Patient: sex F, age 66
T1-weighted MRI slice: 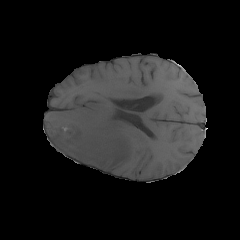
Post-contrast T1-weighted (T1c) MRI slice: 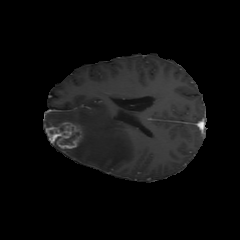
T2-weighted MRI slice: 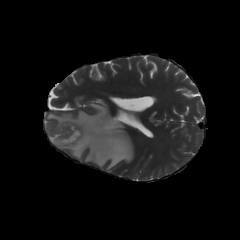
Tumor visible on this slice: yes
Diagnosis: Glioblastoma, IDH-wildtype
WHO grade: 4